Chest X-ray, PA view. Patient: 59 years old, sex M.
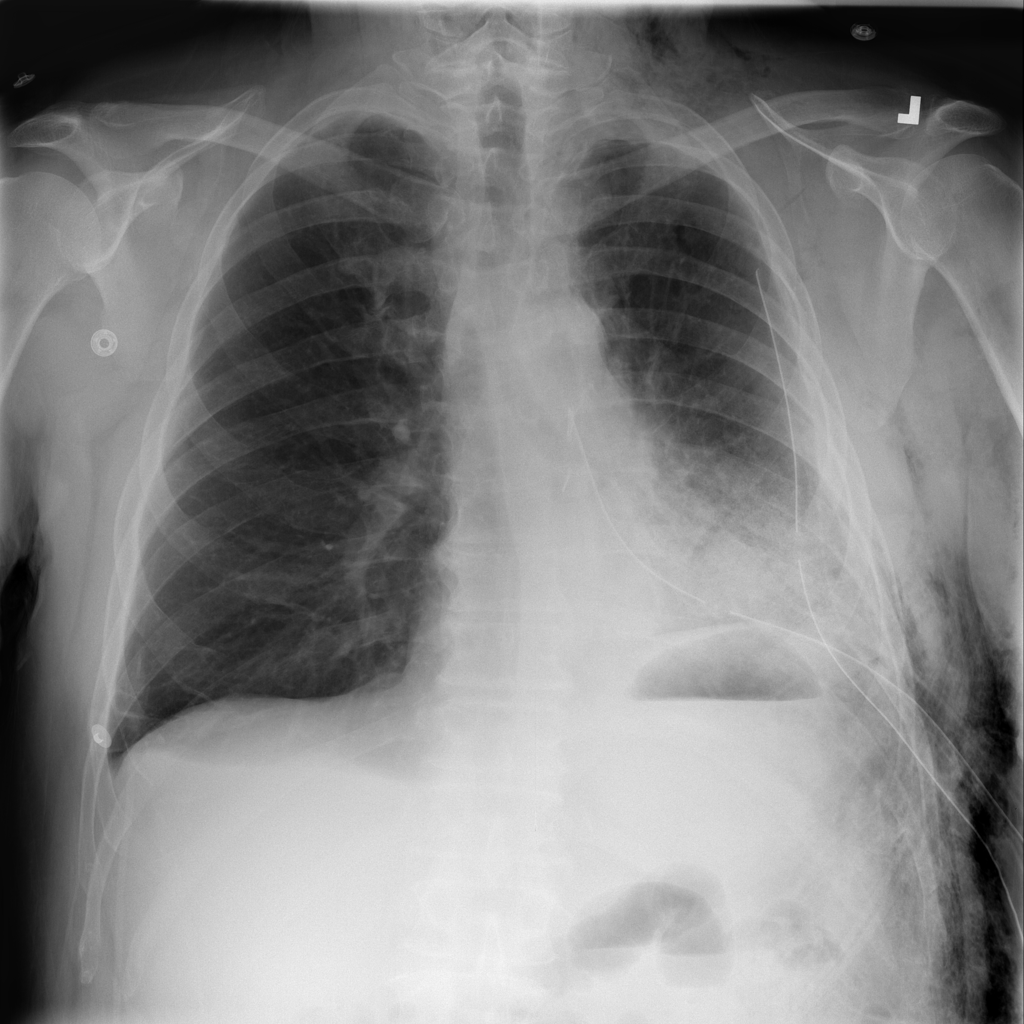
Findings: Atelectasis, Effusion